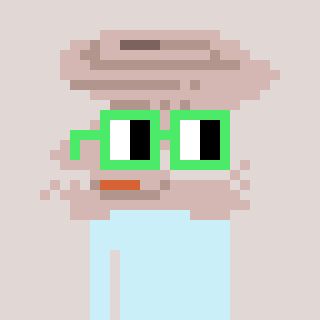
a pixel art character with square light green glasses, a tornado-shaped head and a redpinkish-colored body on a warm background